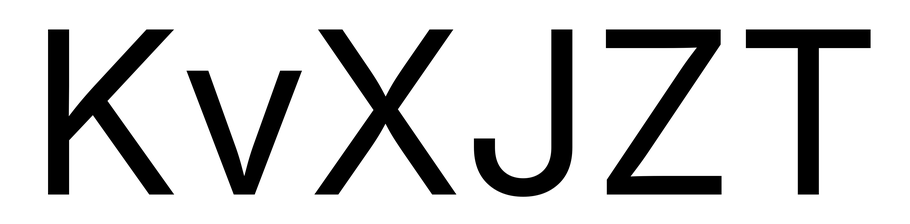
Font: Inter_Regular